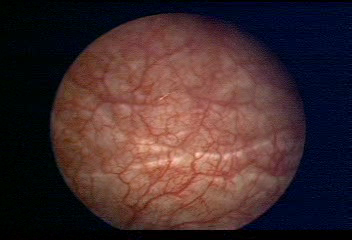
Modality: WLC
Class: Normal mucosa
Bladder cancer association: No